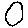
Label: circle